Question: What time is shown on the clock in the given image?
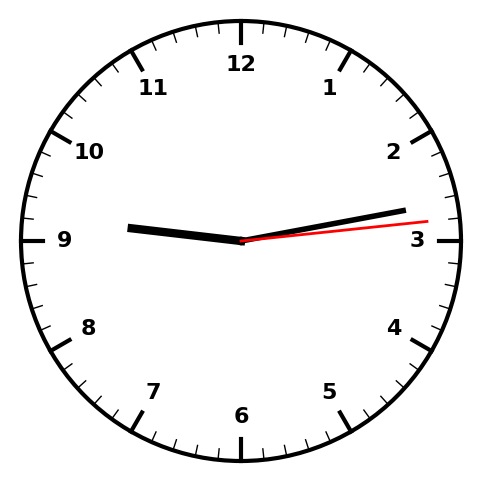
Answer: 09:13:14